Interaction volume radius: 10 \u00c5
Interaction volume height: 10 \u00c5
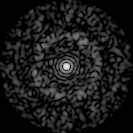
Disorder parameter: 0.8791